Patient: sex M, age 55
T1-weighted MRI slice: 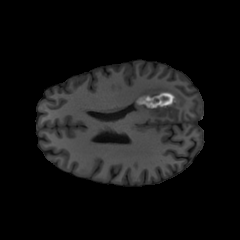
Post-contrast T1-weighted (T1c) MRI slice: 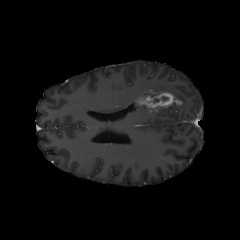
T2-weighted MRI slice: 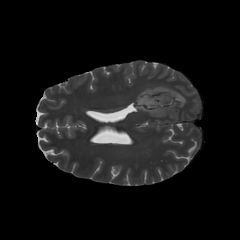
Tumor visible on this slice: yes
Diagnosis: Glioblastoma, IDH-wildtype
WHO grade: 4